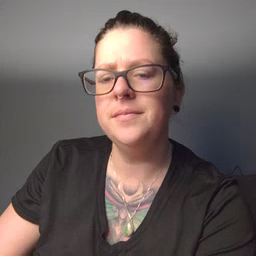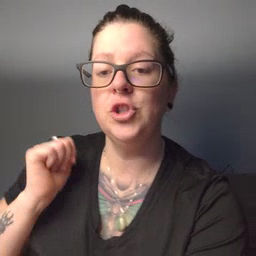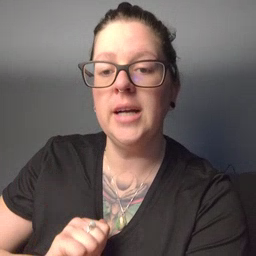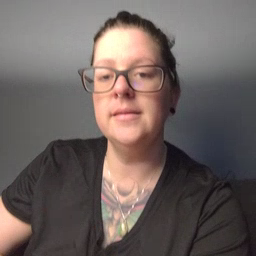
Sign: jacket